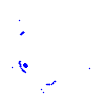
Particle: pion